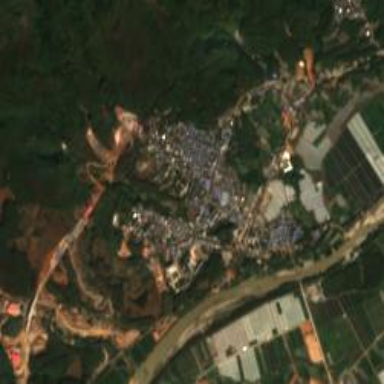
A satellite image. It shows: Ethnic township within town.